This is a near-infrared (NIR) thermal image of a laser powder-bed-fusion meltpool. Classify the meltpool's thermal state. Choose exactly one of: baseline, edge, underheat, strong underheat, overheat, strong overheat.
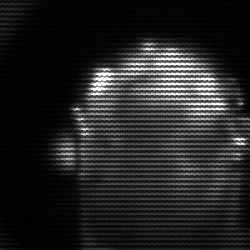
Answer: baseline